Question: How can i get information about which hours format prefer user?
Is it any '[application instace].prefferedTimeFormat' or something like this?

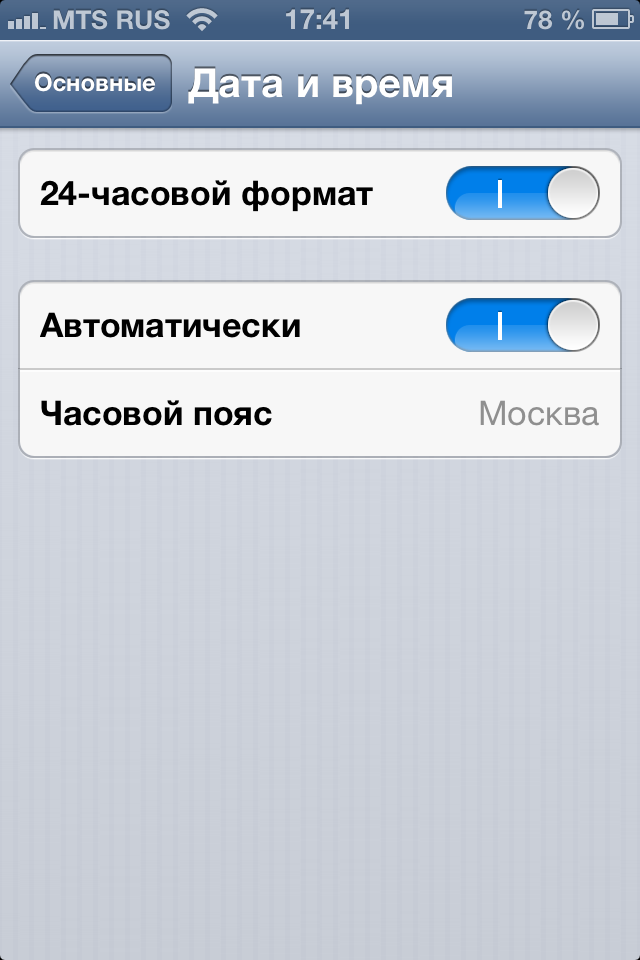
Answer: It's more like a hack can you try with this. If you use 'NSDateFormatterMediumSytle' if user has turned on 24 hour format the dateFormat would be 'H:mm:ss' if it's not turned on the format would be 'h:mm:ss a'.
If you just want to set the format based on the user preferences just set the style of date and time to formatter. It will take care of the rest.
'''
- (BOOL)is24HourFormat
{
NSDateFormatter *dateFormatter = [NSDateFormatter new];
[dateFormatter setTimeStyle:NSDateFormatterMediumStyle];
return [dateFormatter.dateFormat isEqualToString:@"H:mm:ss"];
}
'''